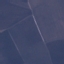
Land use / land cover: AnnualCrop